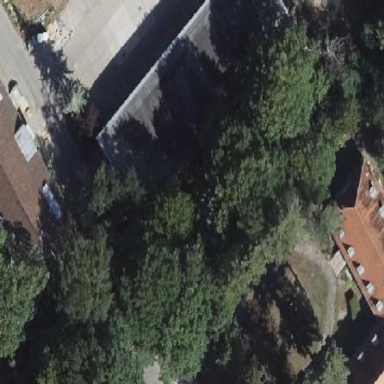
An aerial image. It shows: Group of garages.